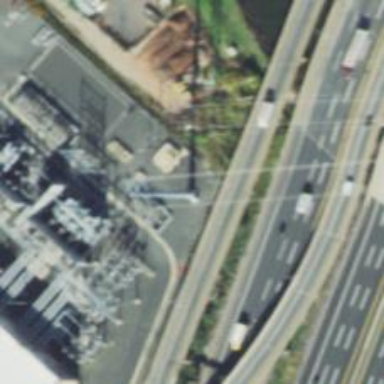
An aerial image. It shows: Power tower.